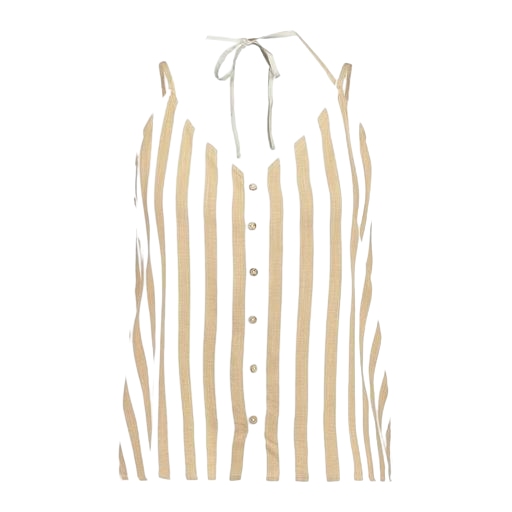
white striped tank top, striped tank top, light colored striped tank top, white background